Field crop: tomato
Growth stage: 1
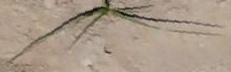
Species: cyperus